Question: I need to fetch data from
So I have written following code but it's not working unfortunately:
'''
Public Function GetEppraisalValuation()
Dim strURL As String
Dim strLocationURL As String
Dim strEppraisalValue As String
Dim strEppraisalHighLow As String
Dim lngStartPointer As Long
Dim lngEndPointer As Long
'strAddressForWeb1 = "4189 E LAFAYETTE AVE"
'strAddressForWeb2 = "GILBERT, AZ 85298"
strURL = "http://www.eppraisal.com/home-values/property/1122-e-loyola-dr-tempe-az-85282-42382460/"
Set zHttp = CreateObject("WinHttp.WinHttpRequest.5.1")
zHttp.Open "GET", strURL, False
zHttp.Option(iWinHttpRequestOption_EnableRedirects) = False
zHttp.setRequestHeader "Accept", "text/html, application/xhtml+xml, */*"
zHttp.setRequestHeader "Accept-Encoding", "gzip, deflate"
zHttp.setRequestHeader "Accept-Language", "en-us"
zHttp.setRequestHeader "User-Agent", "Mozilla/5.0 (compatible; MSIE 9.0; Windows NT 6.1; Trident/5.0)"
zHttp.setRequestHeader "Referer", strURL
zHttp.setRequestHeader "Connection", "Keep-Alive"
zHttp.setRequestHeader "Host", "www.eppraisal.com"
'zHttp.setRequestHeader "Cookie", "ASP.NET_SessionId=" & SessionID
'zHttp.setRequestHeader "Cookie", ".ASPXAUTH=" & ASPXAUTH
zHttp.send
If zHttp.Status <> 302 Then
Exit Function
End If
strLocationURL = zHttp.getResponseHeader("Location")
strURL = "http://www.eppraisal.com" & strLocationURL
'DeleteUrlCacheEntry (strURL)
zHttp.Open "GET", strURL, False
zHttp.Option(iWinHttpRequestOption_EnableRedirects) = True
zHttp.setRequestHeader "Accept", "text/html, application/xhtml+xml, */*"
'zHttp.setRequestHeader "Accept-Encoding", "gzip, deflate"
zHttp.setRequestHeader "Accept-Language", "en-us"
zHttp.setRequestHeader "User-Agent", "Mozilla/5.0 (compatible; MSIE 9.0; Windows NT 6.1; Trident/5.0)"
zHttp.setRequestHeader "Referer", strURL
zHttp.setRequestHeader "Connection", "Keep-Alive"
zHttp.setRequestHeader "Host", "www.eppraisal.com"
'zHttp.setRequestHeader "Cookie", "ASP.NET_SessionId=" & SessionID
'zHttp.setRequestHeader "Cookie", ".ASPXAUTH=" & ASPXAUTH
zHttp.send
If zHttp.Status <> 200 Then
Exit Function
End If
ieDom.body.innerHTML = zHttp.responseText
For Each ieInp In ieDom.getElementsByTagName("p")
If ieInp.className = "ColorAccent6 FloatLeft FontSizeK Margin0" Then
strEppraisalValue = ieInp.innerText
Exit For
End If
Next
For Each ieInp In ieDom.getElementsByTagName("p")
If ieInp.className = "FontSizeA FloatRight Margin0 DisplayNone HighLow" Then
strEppraisalHighLow = ieInp.innerText
Exit For
End If
Next
wrkshtPI.Range("C1").Offset(intRowOffset, 0) = strEppraisalValue
lngStartPointer = InStr(1, strEppraisalHighLow, "Low:")
If lngStartPointer = 0 Then
Exit Function
End If
lngEndPointer = InStr(1, strEppraisalHighLow, Chr(10))
If lngEndPointer = 0 Then
Exit Function
End If
wrkshtPI.Range("D1").Offset(intRowOffset, 0) = Trim(Mid(strEppraisalHighLow, lngStartPointer + 4, lngEndPointer - (lngStartPointer + 5)))
wrkshtPI.Range("E1").Offset(intRowOffset, 0) = Trim(Mid(strEppraisalHighLow, lngEndPointer + 7, Len(strEppraisalHighLow) - (lngEndPointer + 7)))
End Function
'''
I have highlighted the 3 figures I want to fetch in below screenshot.
Can anybody please suggest what exactly is going wrong?
Thanks.
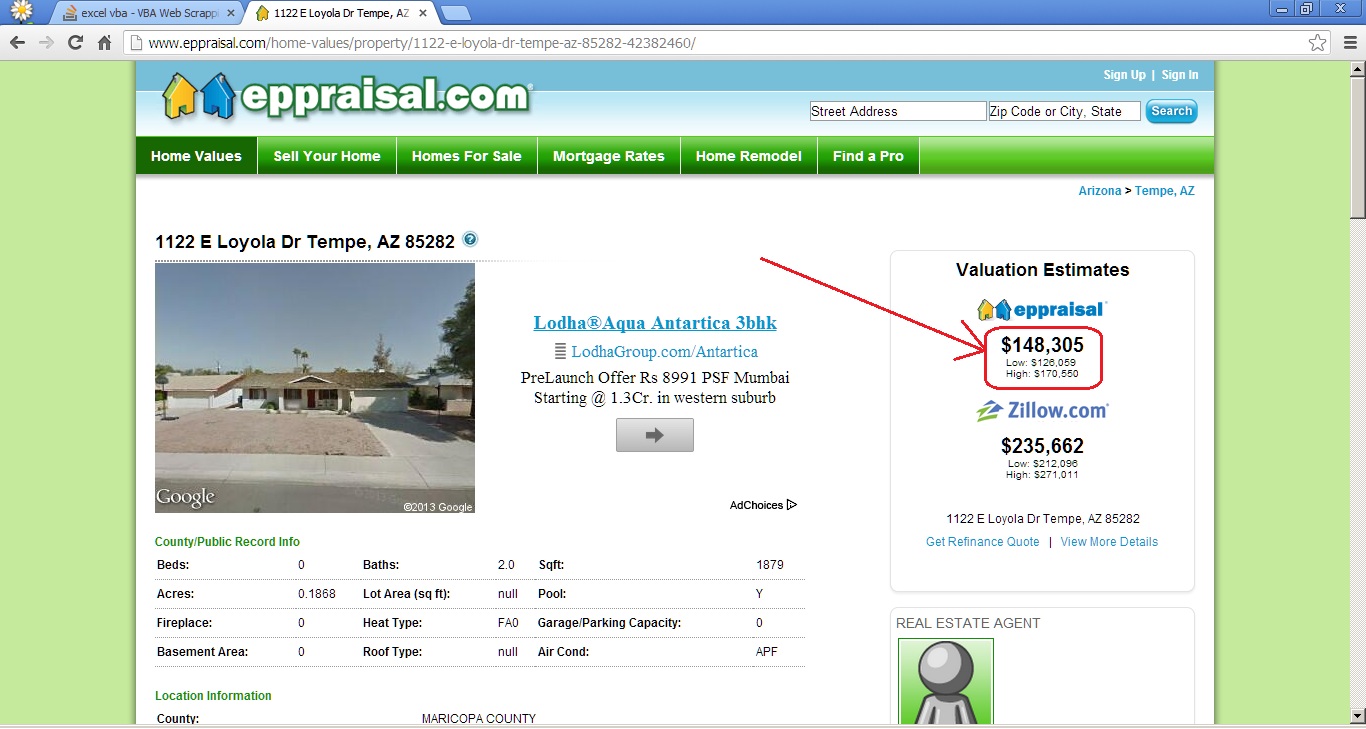
Answer: Here you go
'''
Const URl As String = "http://www.eppraisal.com/home-values/property_lookup_eppraisal?a=1122%20E%20Loyola%20Dr&z=85282&propid=42382460"
Sub xmlHttp()
Dim xmlHttp As Object
Set xmlHttp = CreateObject("MSXML2.XMLHTTP")
xmlHttp.Open "GET", URl, False
xmlHttp.setRequestHeader "Content-Type", "text/xml"
xmlHttp.send
Dim html As Object
Set html = CreateObject("htmlfile")
html.body.innerHTML = xmlHttp.ResponseText
Debug.Print html.body.innerHTML
End Sub
'''
'''
<P style="LINE-HEIGHT: 1.2em" class="ColorAccent6 FontBold FontSizeM Margin0 Padding0">$148,305</P>
<P style="LINE-HEIGHT: 1.1em" class="FontSizeA Margin0 DisplayNone HighLow">Low: $126,059 <BR>High: $170,550</P>
'''